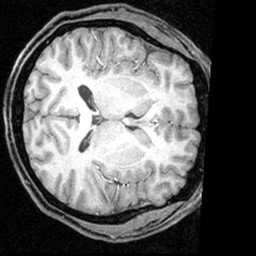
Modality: T1w
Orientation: axial
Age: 19
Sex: male